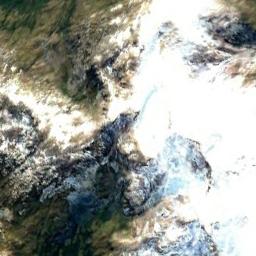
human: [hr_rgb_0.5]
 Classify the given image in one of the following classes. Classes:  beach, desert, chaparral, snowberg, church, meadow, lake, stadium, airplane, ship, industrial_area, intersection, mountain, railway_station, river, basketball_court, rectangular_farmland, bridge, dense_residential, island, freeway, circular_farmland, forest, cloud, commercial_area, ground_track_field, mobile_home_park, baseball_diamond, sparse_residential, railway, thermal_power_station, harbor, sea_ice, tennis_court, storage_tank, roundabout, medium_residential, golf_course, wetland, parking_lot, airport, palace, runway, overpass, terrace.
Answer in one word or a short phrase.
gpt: snowberg